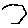
Label: hexagon